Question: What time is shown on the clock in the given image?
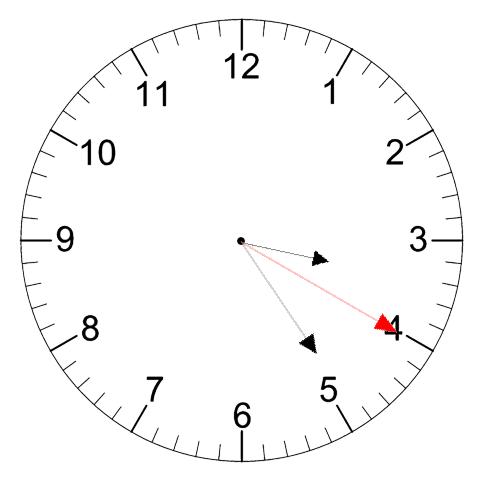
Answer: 03:24:20